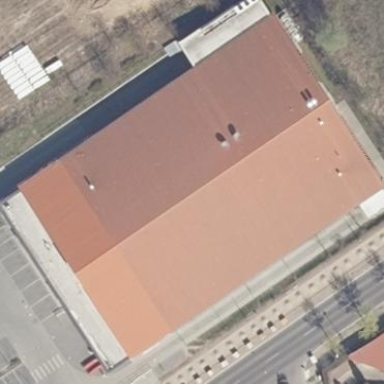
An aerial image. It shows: Supermarket building.